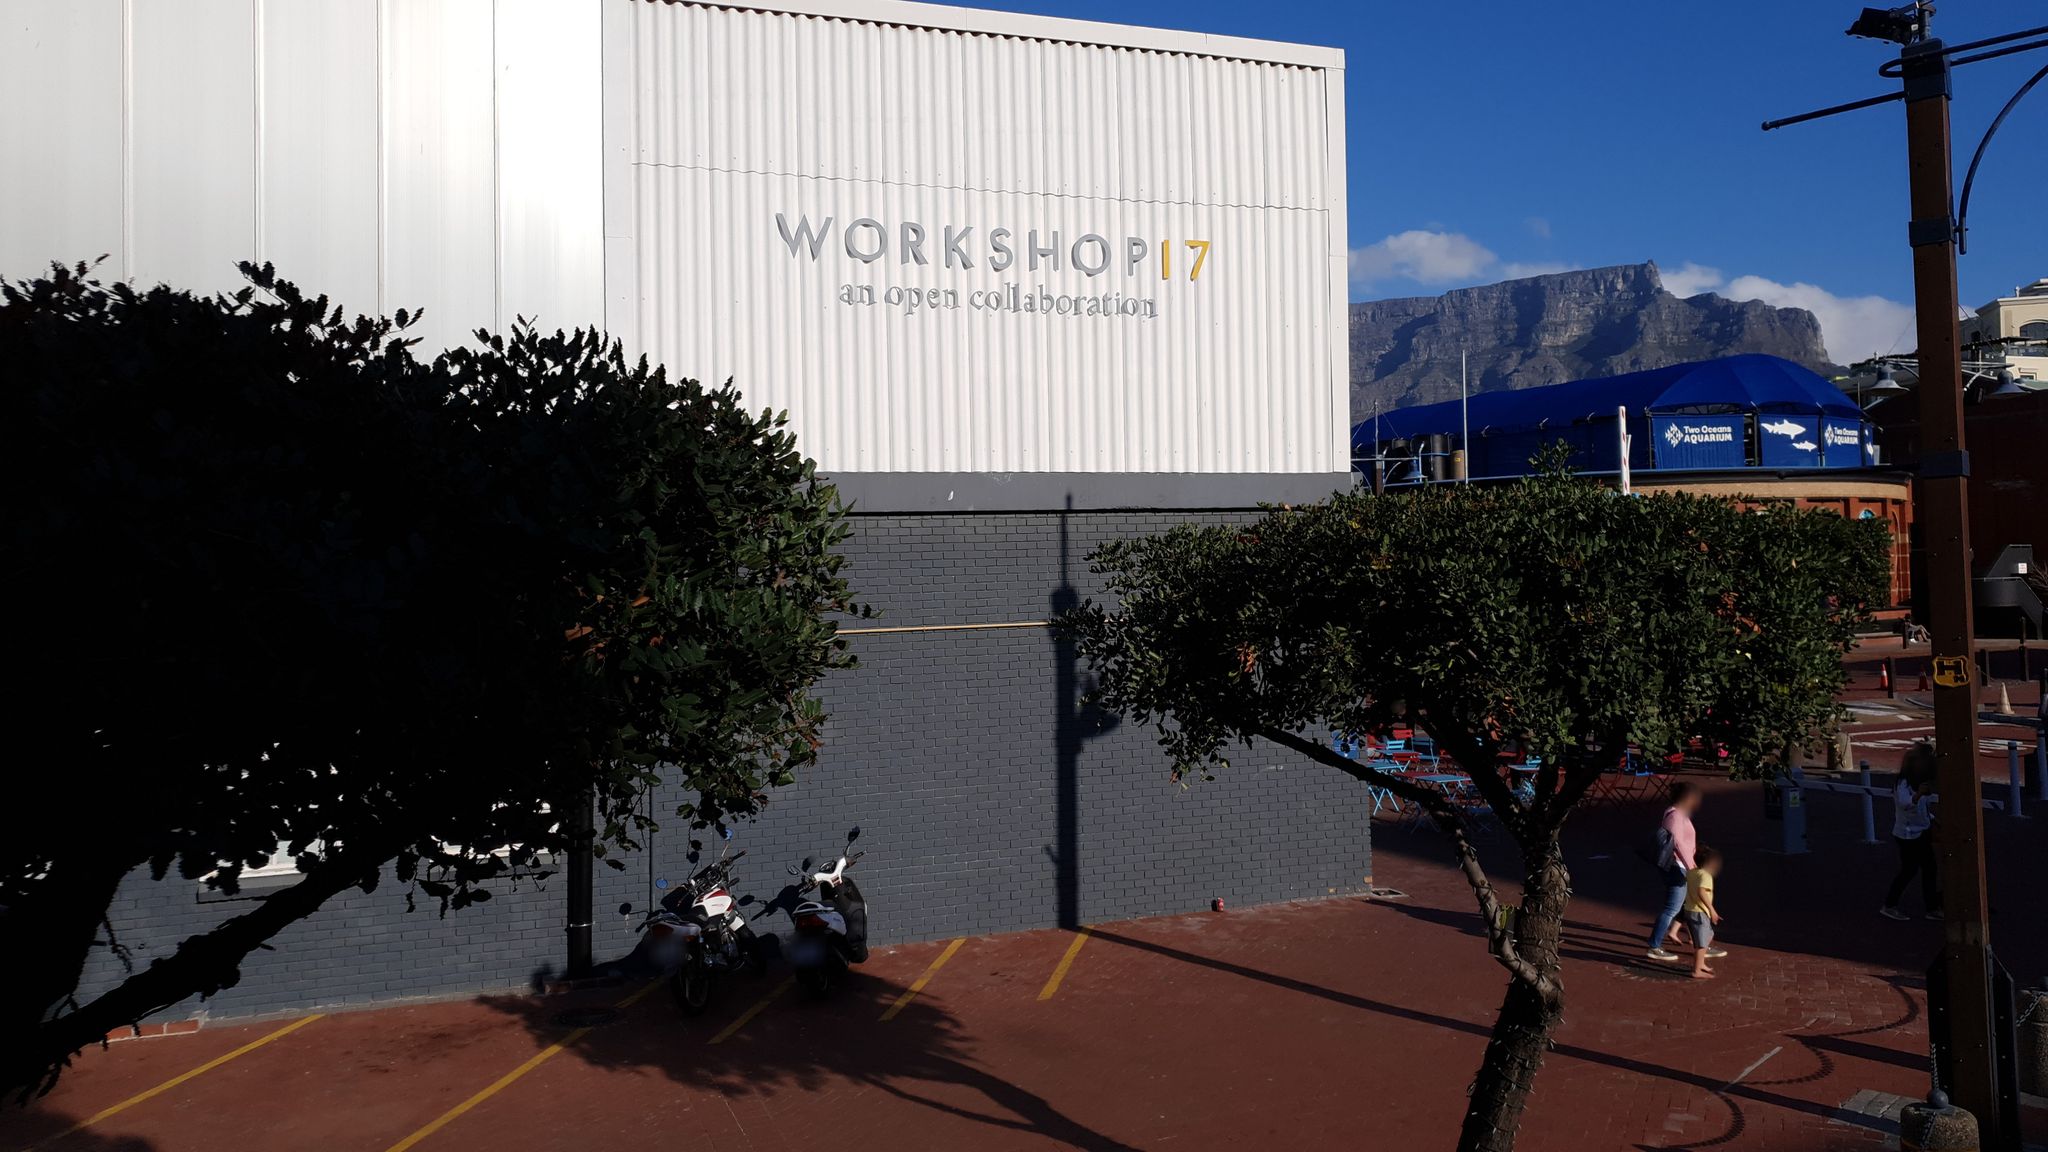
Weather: clear
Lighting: day
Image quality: good
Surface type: walking surface
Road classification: footway
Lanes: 2
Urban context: urban centre
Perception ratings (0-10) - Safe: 0.77, Lively: 6.37, Beautiful: 5.97, Boring: 2.49, Depressing: 6.21, Wealthy: 5.02